Aerial crown-view tile of a tropical tree (Barro Colorado Island, Panama), acquired 20250616:
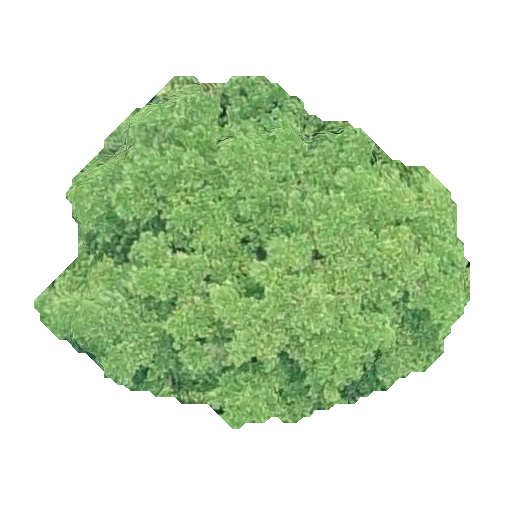
Species: Terminalia amazonia
GBIF accepted scientific name: Terminalia amazonica
Crown area: 155.057 m²